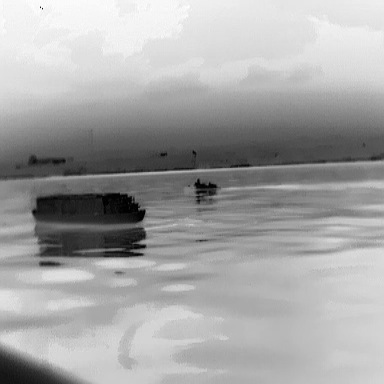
There is a fishing_boat in the infrared image.